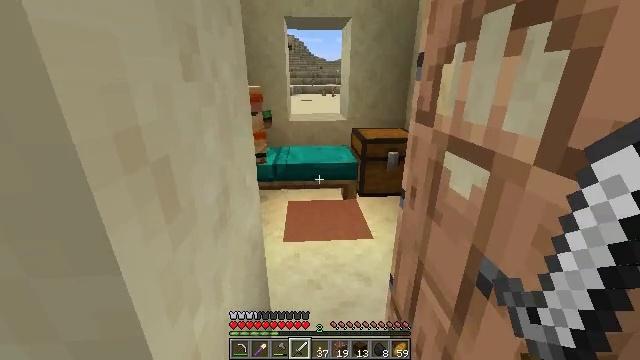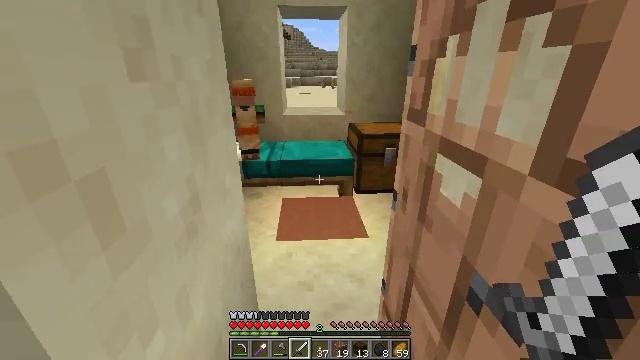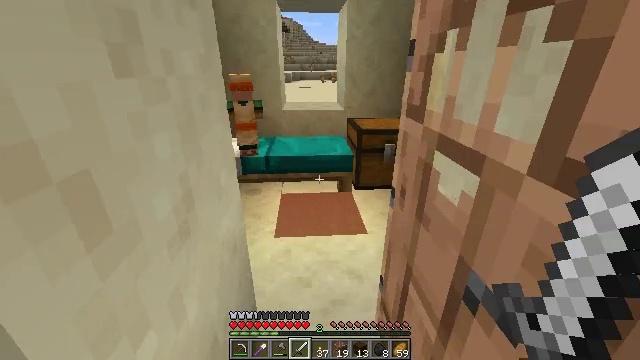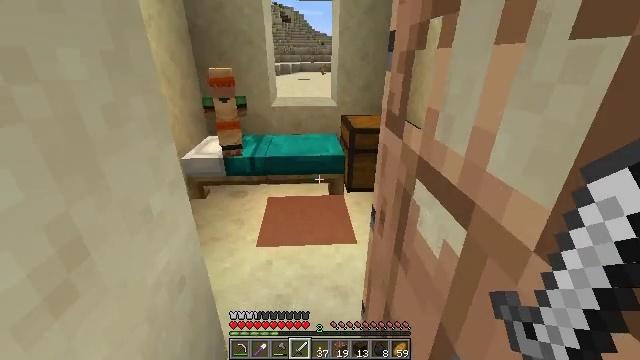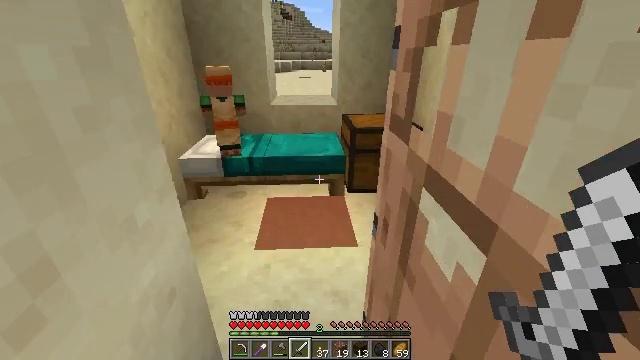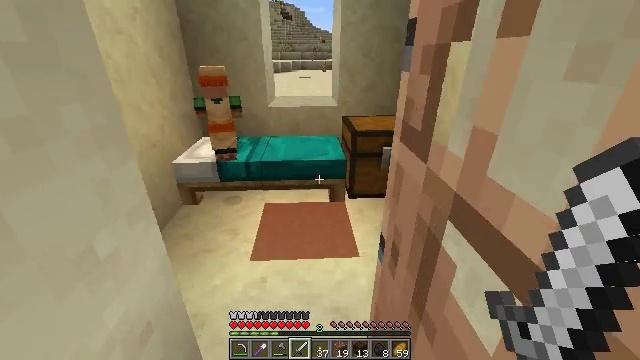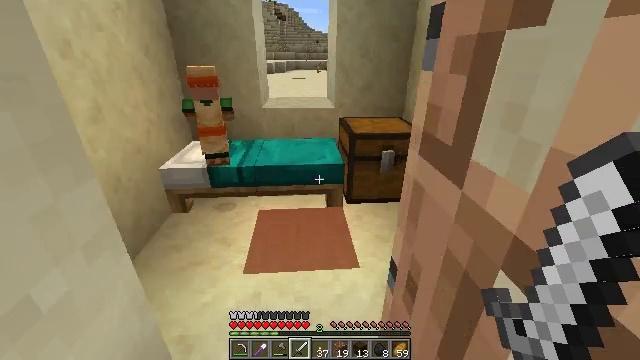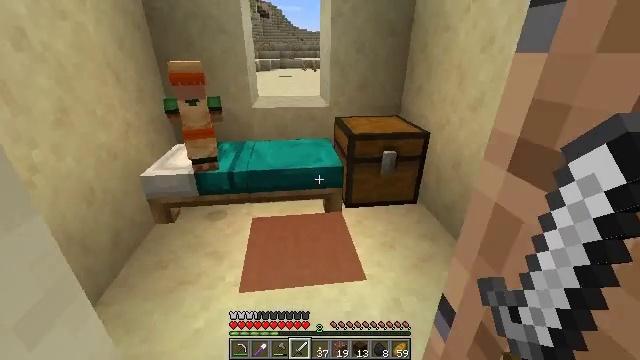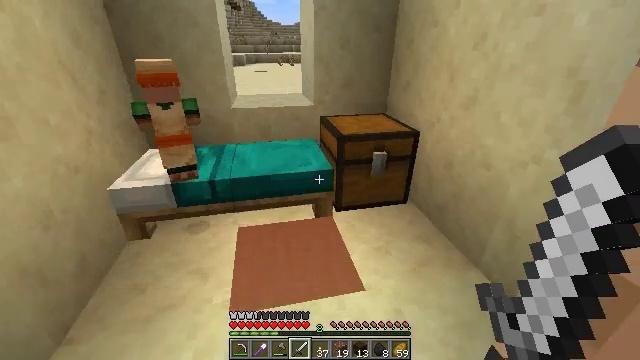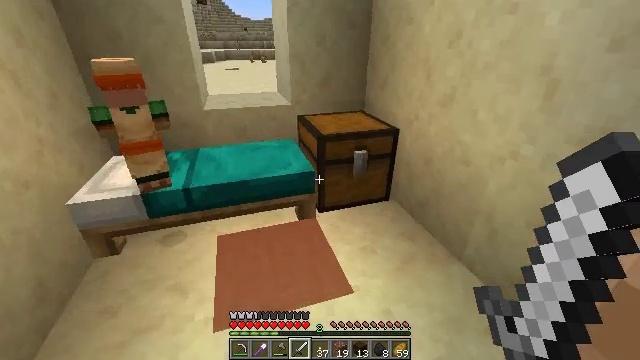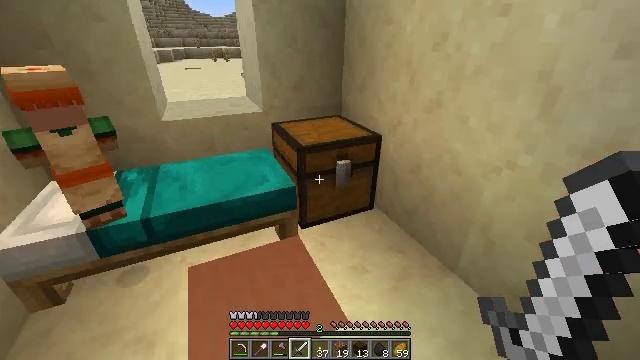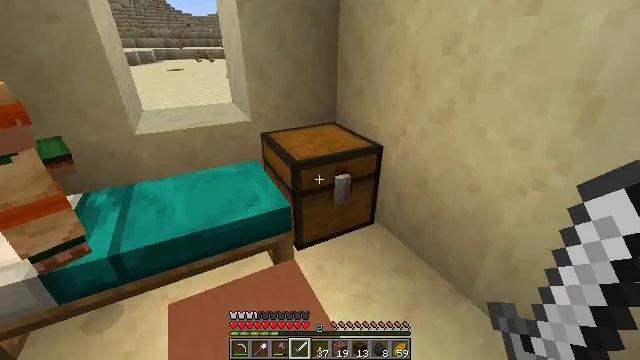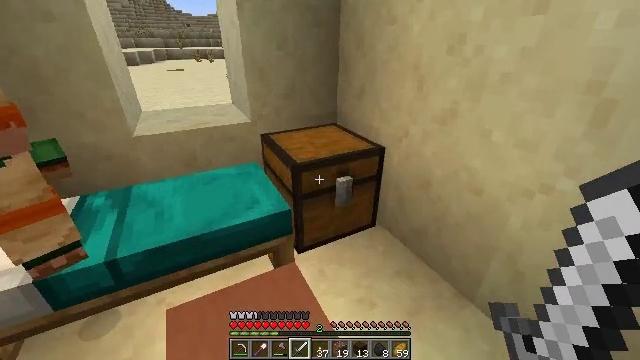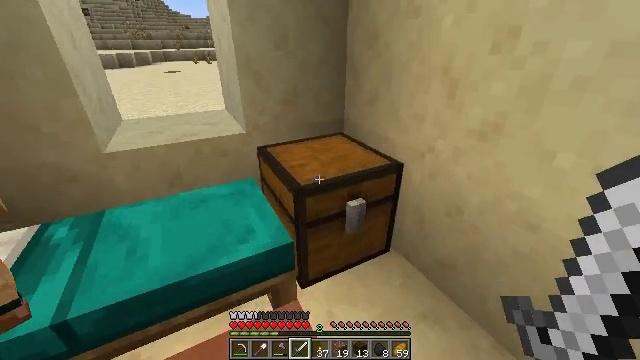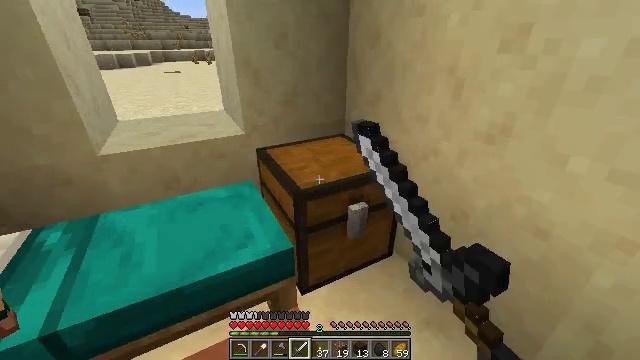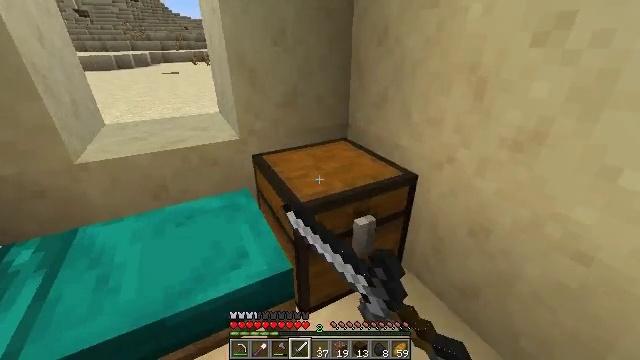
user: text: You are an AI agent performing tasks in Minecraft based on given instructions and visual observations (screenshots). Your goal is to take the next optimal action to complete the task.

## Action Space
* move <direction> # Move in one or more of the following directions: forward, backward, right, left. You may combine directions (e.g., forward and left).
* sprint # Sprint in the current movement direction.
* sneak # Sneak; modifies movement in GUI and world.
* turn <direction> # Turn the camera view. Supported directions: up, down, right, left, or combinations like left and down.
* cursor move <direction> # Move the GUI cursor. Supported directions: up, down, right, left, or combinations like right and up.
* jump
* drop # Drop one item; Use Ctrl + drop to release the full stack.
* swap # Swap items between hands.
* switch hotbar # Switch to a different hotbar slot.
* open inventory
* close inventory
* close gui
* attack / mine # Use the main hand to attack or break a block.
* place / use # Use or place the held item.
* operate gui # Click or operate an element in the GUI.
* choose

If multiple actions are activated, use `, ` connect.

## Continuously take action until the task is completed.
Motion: motion action
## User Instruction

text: Mine a hay block from the field.
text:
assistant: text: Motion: move forward and move right, turn down
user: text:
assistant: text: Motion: move forward and move right, turn down
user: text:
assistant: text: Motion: move forward and move right, turn down
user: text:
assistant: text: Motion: move forward and move right
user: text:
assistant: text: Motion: move forward
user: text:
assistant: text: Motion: move forward and move left, turn right
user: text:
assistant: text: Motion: move forward and move left, turn right
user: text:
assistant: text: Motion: move forward and move left, turn right
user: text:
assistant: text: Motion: move forward and move left, turn right
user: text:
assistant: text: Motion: move forward, turn right
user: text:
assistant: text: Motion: move forward, turn right
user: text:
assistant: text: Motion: move forward
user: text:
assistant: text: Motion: move forward, use / place
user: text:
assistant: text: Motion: move forward, use / place
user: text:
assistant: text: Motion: move forward, use / place
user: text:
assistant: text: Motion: use / place
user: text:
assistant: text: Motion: no_op
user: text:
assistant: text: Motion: open gui
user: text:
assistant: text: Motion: no_op
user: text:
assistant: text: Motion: no_op
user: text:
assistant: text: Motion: no_op
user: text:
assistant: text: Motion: no_op
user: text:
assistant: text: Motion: no_op
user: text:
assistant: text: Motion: cursor move up
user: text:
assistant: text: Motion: cursor move up
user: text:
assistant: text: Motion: cursor move up
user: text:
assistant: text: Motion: sneak
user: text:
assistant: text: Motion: sneak
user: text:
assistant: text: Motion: sneak
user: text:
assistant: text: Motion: sneak, cursor move right